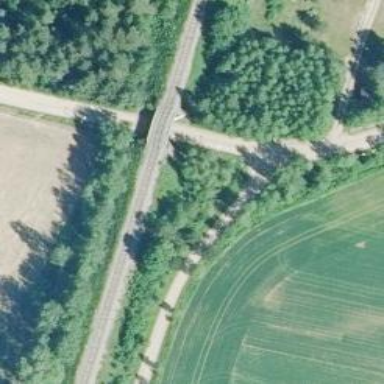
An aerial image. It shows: Railway track of class B1.